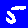
Digit: 5